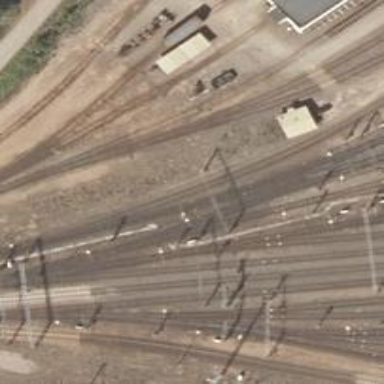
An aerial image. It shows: Rail yard with electrified contact lines for the railway.